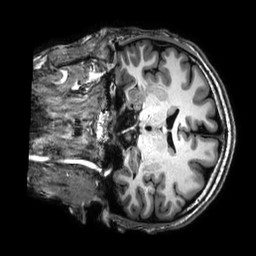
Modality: T1w
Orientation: coronal
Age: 25
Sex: male
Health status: healthy
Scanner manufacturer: philips
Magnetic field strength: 3 T
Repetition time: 0.009 s
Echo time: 0.003996 s